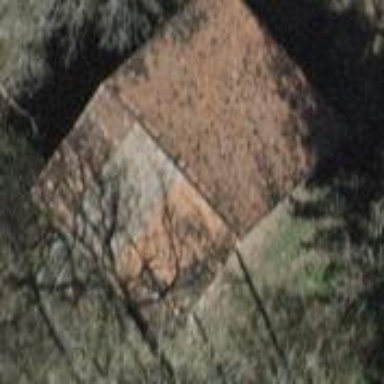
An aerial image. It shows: Shed.